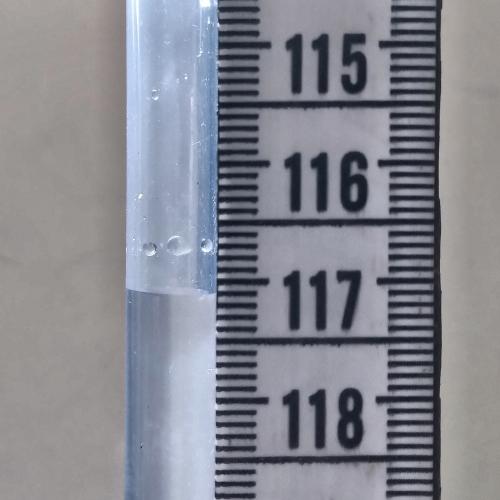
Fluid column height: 117.1 cm